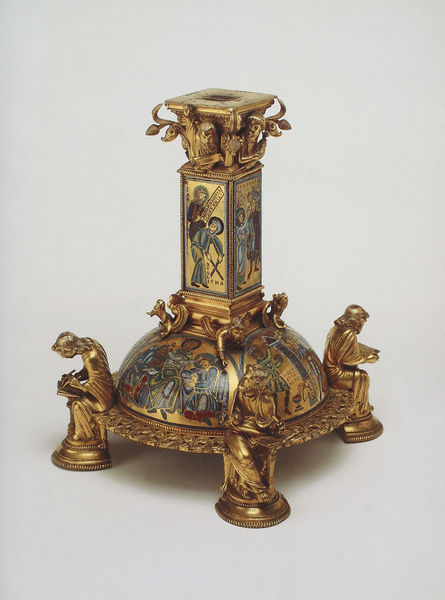
Titel: Fuß eines Kruzifix
Standort: Herkunftsort: Saint-Bertin (EU - F)
Institution: Saint-Omer, Musée
Schlagwörter: fuß, ornament, figur, gold, gebeugt, relief, schrift, füsse, figuren, ornamente, leuchter, gravur, kerzenständer, kerzenleuchter, heiligenschein, skulpturen, heilige, lesend, bemalung, sakral